Question: I'm having some problems when I try to apply a function to a column. I thought I was doing everything correctly, but it is giving me some pretty insane results. Here is the code:
'''
df <- data.frame(replicate(10,sample(0:10,10,rep=TRUE)))
dummy_fn <-function(col_name){
if (col_name>5){
return(1)
}
else{
return(0)
}
}
df$X11<-lapply(df$X1, dummy_fn)
summary(df$X11)
'''
Here is the result I'm getting:

How can I make the results just normal 0 and 1 integers?
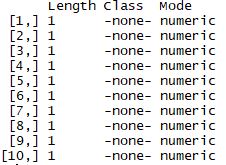
Answer: Try unlist. 'df$X11 <- unlist(lapply(df$X1, dummy_fn))'
EDIT:
'lapply' returns a list. you can 'unlist' the results after using 'lapply' as the step above suggests, and that would work.
Alternatively, you may use 'sapply' instead. 'sapply' simplifies 'lapply' and returns a vector or matrix. Basically, it will unlist the result if it can. Otherwise it will return a list (it will behave same as 'lapply'). use it with caution, and double check the class of the returned results.
In this case, it is able to simplify the results
'''
df$X11<-sapply(df$X1, dummy_fn) #Use sapply
summary(df$X11)
Min. 1st Qu. Median Mean 3rd Qu. Max.
0.00 0.25 1.00 0.70 1.00 1.00
'''